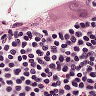
Metastatic tissue present: no